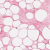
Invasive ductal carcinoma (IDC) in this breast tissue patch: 0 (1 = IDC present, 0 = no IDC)